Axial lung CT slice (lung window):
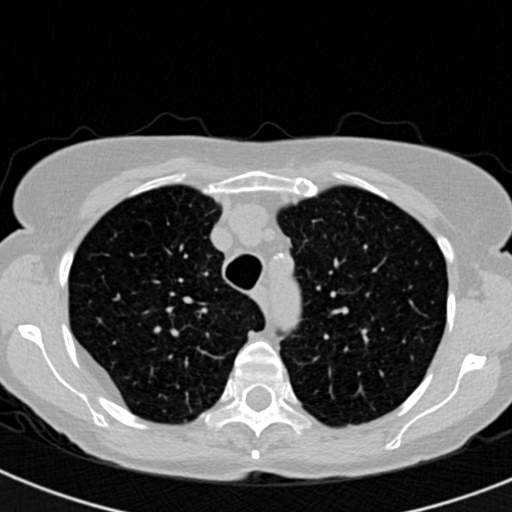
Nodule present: no